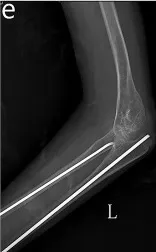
Appearance and function of 18-month after plate removal. (e) Lateral view of the left elbow joint.
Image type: radiology (x_ray)